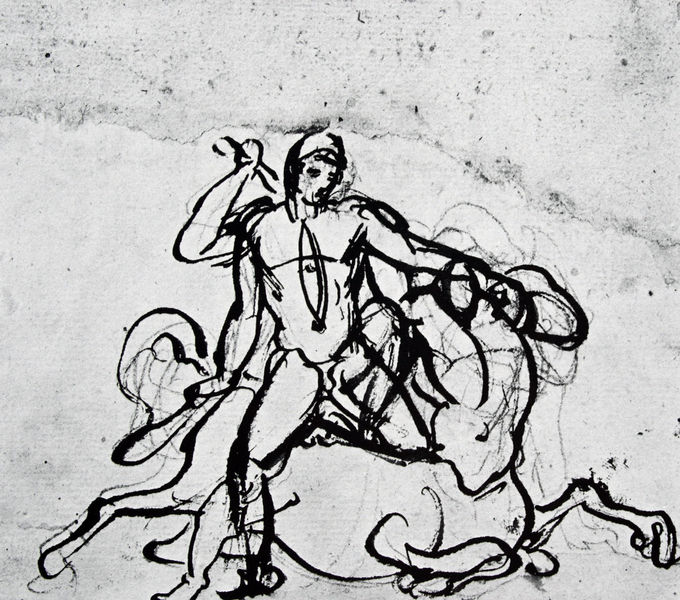
Titel: Mann im Kampf mit einem Kentaur
Künstler: Bertel Thorvaldsen
Standort: Kopenhagen
Institution: Thorvaldsen Museum
Schlagwörter: akt, feder, gruppe, held, himmel, kampf, kopf, kämpfer, körper, mann, nackt, weiß, aquarell, bewegung, brust, grau, hut, rücken, schwarz, skizze, zeichnung, tier, anzug, kappe, mütze, arm, gesicht, mensch, messer, tod, boden, mantel, pferd, pferde, reiter, beine, hufe, reiten, schweif, bein, papier, umrisse, stab, studie, abstrakt, linien, gewalt, krieg, lanze, kraft, muskeln, nabel, bauch, liegend, oberschenkel, fallen, striche, tusche, antike, umriß, linie, kontur, gebogen, schwarzweiß, schwert, konturen, schlag, waffe, wirr, helm, entwurf, mythologie, pinsel, ritter, jagd, rüstung, hufen, tinte, flecken, dynamisch, leid, muskel, kentauren, centauren, kentaur, wesen, zentaur, zentauren, krieger, sturz, fabelwesen, perseus, speer, töten, hörner, stier, herkules, keule, schlagen, centaur, phantasie, zwitter, biss, geschwindigkeit, stürzen, drachentöter, georg, herakles, bildhauer, federzeichnung, picasso?, vorzeichnung, leonardo, kamel, tuschezeichnung, da vinci, löwenfell, wasserflecken, breitbeinig, thorvaldsen, stierkämpfer, nordisch, zkizze, bertel, huufen, kampf der kentauren, norwegisch, tushe, zentau, zentrau, mithras, stieropfer, maukl, liegend+, ehufe